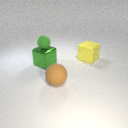
large green metal cube below small green rubber sphere